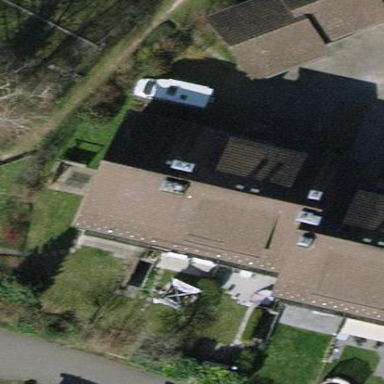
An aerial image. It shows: Terrace building.